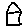
Label: house